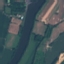
Land use / land cover class: River